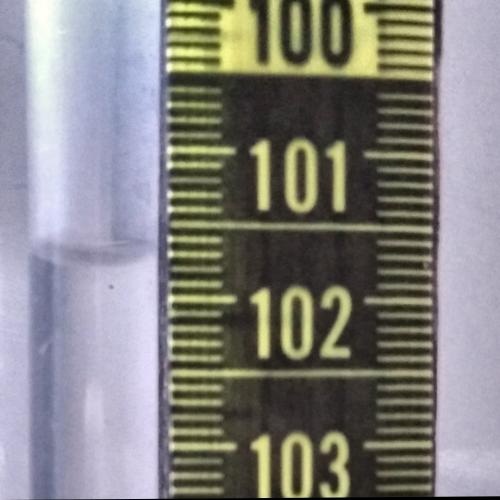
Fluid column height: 101.8 cm